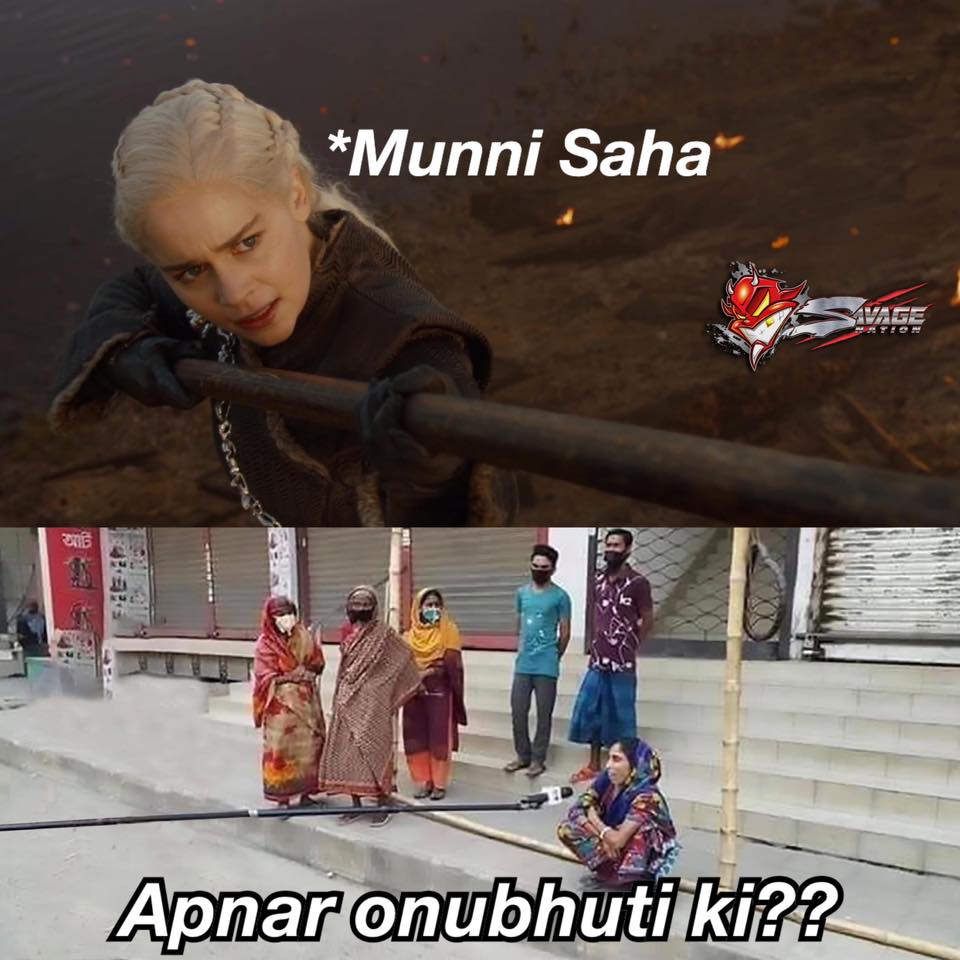
Caption: *Munni Saha    Apnar onubhuti ki ??
Label: hate